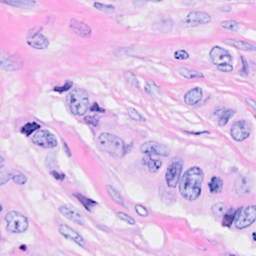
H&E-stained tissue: Breast